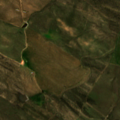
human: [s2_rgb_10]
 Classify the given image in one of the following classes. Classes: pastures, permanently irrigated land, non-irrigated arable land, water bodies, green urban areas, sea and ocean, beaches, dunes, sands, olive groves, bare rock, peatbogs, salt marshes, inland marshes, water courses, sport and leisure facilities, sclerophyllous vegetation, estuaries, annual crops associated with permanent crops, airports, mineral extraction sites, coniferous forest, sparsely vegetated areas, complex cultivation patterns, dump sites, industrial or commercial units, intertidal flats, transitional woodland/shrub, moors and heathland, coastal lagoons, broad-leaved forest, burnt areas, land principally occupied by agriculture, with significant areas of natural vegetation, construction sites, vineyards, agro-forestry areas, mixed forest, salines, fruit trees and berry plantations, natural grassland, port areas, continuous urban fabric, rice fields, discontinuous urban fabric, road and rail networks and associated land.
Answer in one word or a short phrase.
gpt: non-irrigated arable land, transitional woodland/shrub